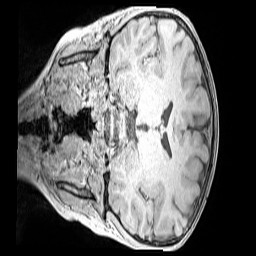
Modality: MP2RAGE
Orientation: coronal
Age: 11
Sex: male
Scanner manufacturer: siemens
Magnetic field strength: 3 T
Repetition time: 4 s
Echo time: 0.00299 s